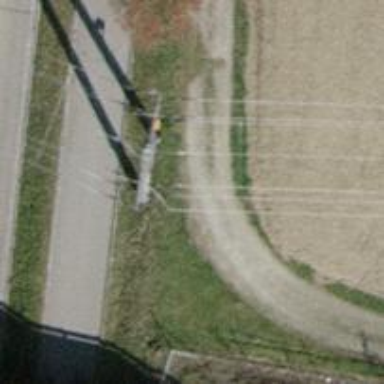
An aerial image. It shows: Pipeline marker.